Question: I am trying to create a text field in objective-c with a big corner radius, like the searchField in iOS.
In my xib i have added a UITextField.
I style the textfield in objective-C like this:
'''
// corner radius
textField.layer.cornerRadius = 20.0f;
textField.layer.masksToBounds = YES;
textField.backgroundColor = [UIColor clearColor];
[textField setFont:[UIFont fontWithName:@"Univers-Condensed-Medium" size:18.0]];
'''
Result: The corners of the input are not visible, some white background overlays these.
You can see the problem in this image:

I have tried several things like:
'''
textField.leftView.opaque = NO;
textField.leftView.backgroundColor = [UIColor clearColor];
textField.inputView.opaque = NO;
textField.inputView.backgroundColor = [UIColor clearColor];
textField.rightView.opaque = NO;
textField.rightView.backgroundColor = [UIColor clearColor];
'''
I even added an icon (just for testing) all gave the same result.
What do I need to do to make the corners visible?
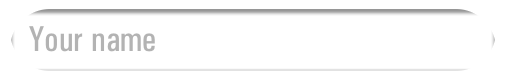
Answer: I had done some test and no white background overlaps, it is just this way the textfield look like when you change the corner radius. Try to change the background color of the UIView that the textfield is inside, and see that it will be always this way.
Unfortunately, if you want to change the cornerRadius and want it to be displayed in the way you posted here, maybe you need to use some background image, I do not know.
If I was you I will use the textField without the cornerRadius.